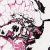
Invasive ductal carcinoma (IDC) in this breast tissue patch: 0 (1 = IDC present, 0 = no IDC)